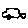
Label: car